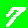
Digit: 7